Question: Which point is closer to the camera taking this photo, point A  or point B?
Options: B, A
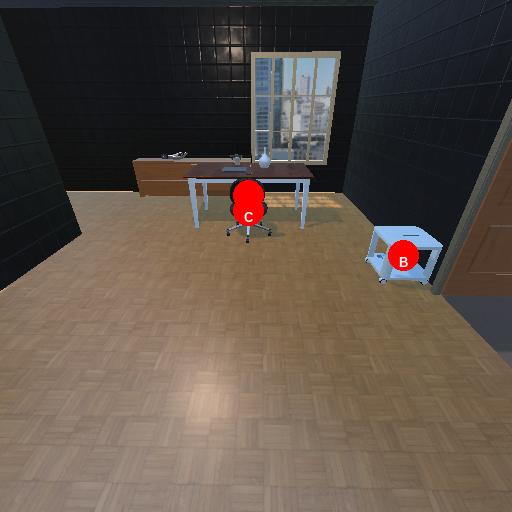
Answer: B